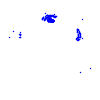
Particle: pion